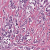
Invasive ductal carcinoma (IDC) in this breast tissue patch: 1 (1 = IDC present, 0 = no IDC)